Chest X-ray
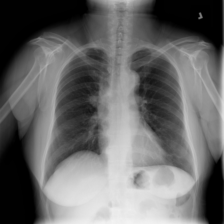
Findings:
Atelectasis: negative
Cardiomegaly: negative
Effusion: negative
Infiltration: negative
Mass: positive
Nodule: negative
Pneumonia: negative
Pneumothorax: negative
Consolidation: negative
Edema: negative
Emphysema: negative
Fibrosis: negative
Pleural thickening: negative
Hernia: negative